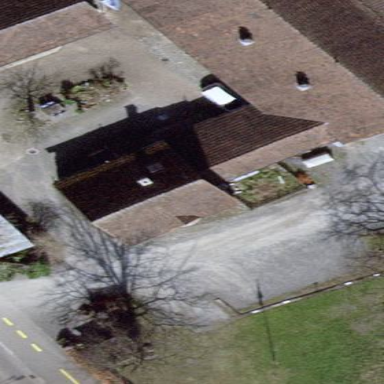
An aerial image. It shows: Simple and straightforward house.